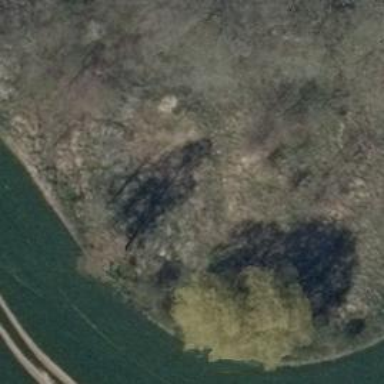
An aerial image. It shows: Pond with natural water.